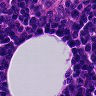
Metastatic tissue present: no